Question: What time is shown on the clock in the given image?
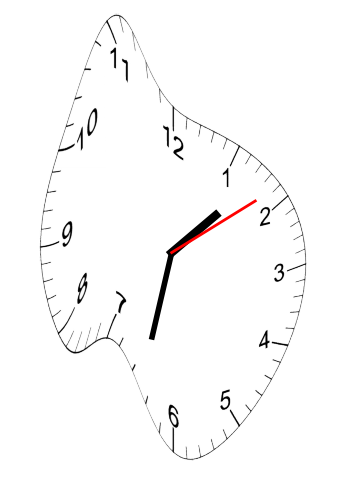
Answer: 01:32:09